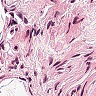
Metastatic tissue present: no